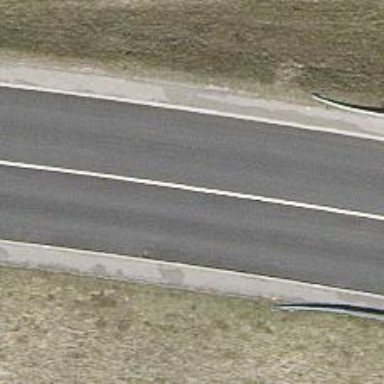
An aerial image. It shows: Primary highway.